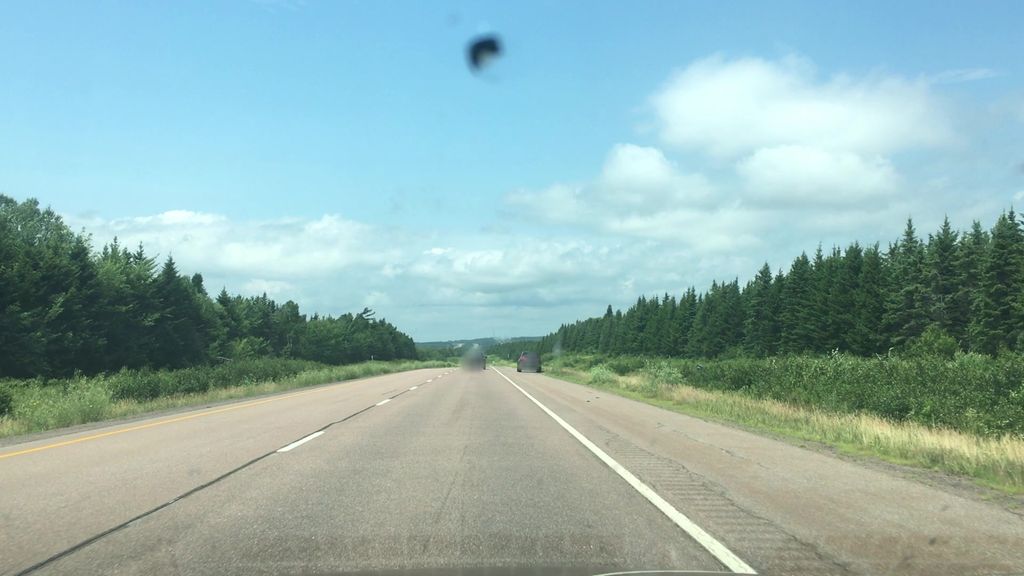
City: charlottetown